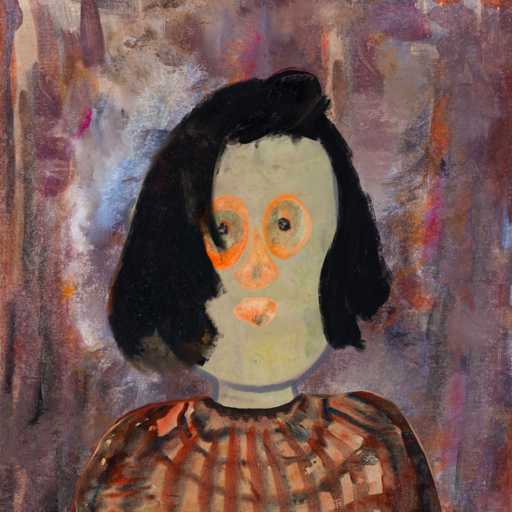
Background: Hypocrite, Head And Neck Front: Hill_Girl, Face Front: Childish, Bust: Orphan, Hair Front: Mosgoul, Head Accessory: Blank, Second Necklace: Blank, Necklace: Blank, Baby: Blank